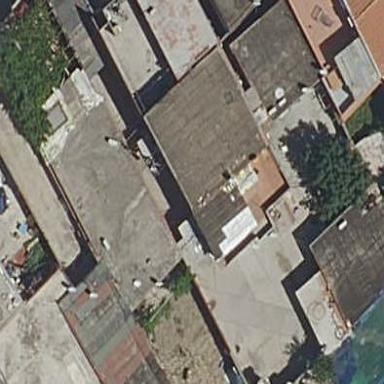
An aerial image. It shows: Residential building.